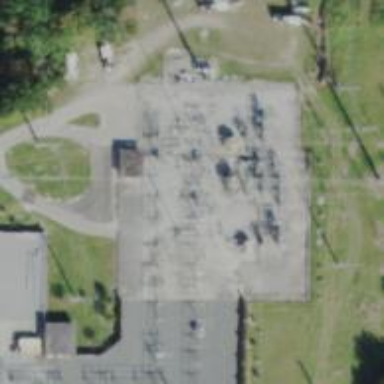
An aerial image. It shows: Switch for power supply.